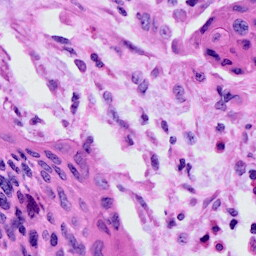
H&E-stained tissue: Cervix